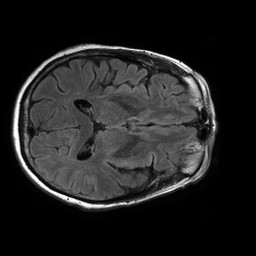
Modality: FLAIR
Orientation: axial
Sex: female
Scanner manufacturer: philips
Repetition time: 11 s
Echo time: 0.125 s